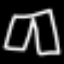
Label: pants